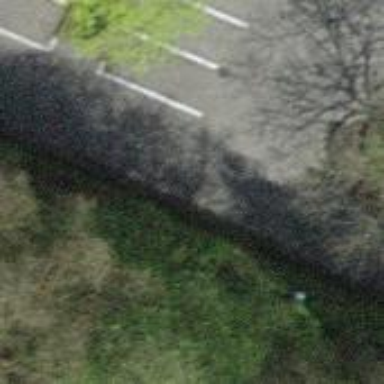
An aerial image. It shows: Parking aisle designated as service road.